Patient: sex M, age 73
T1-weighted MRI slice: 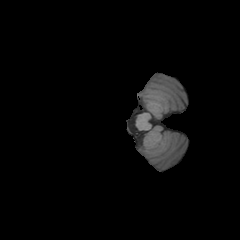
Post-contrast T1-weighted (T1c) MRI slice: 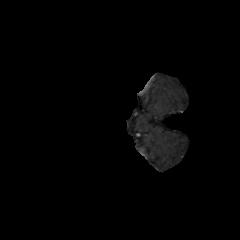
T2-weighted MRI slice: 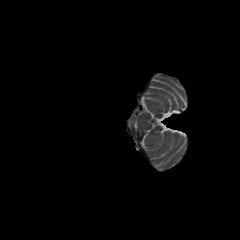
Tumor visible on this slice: no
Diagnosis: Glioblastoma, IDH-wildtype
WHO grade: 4